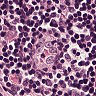
Metastatic tissue present: no